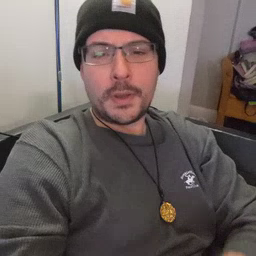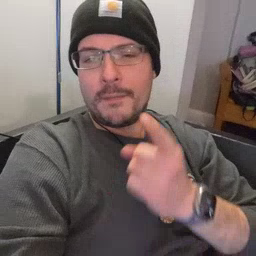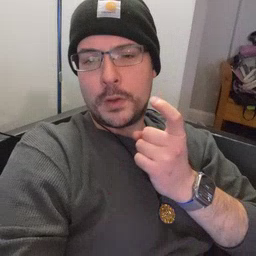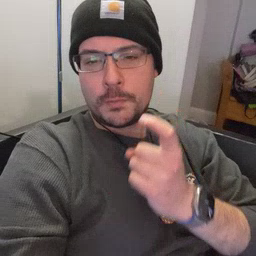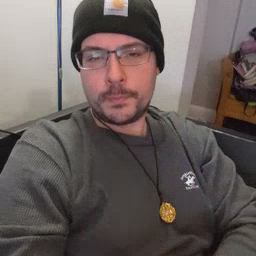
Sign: finger